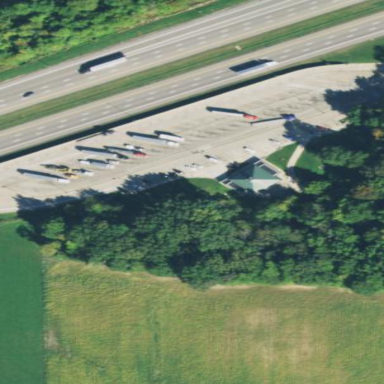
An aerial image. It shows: Rest area along the road.